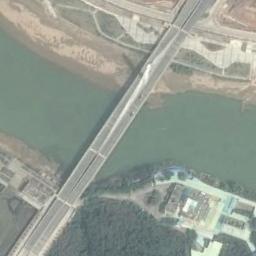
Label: bridge